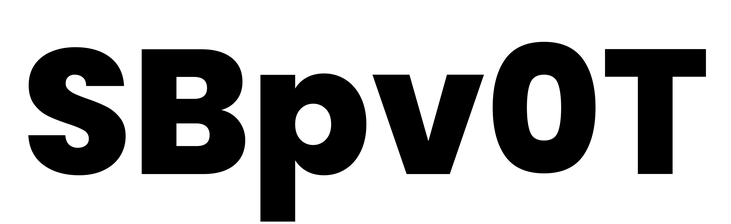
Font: Poppins-ExtraBold